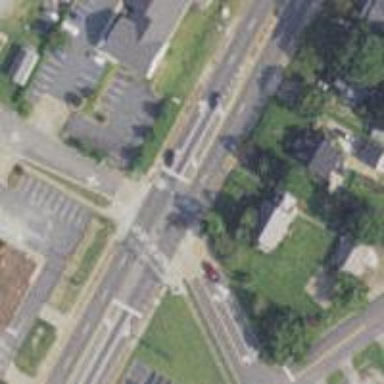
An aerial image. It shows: Marked crossing on the road.